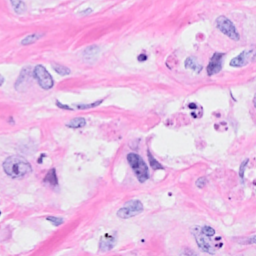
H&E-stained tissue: Breast